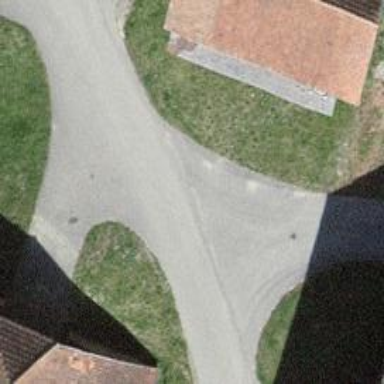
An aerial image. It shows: Service road with grade 1 tracktype.